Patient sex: M
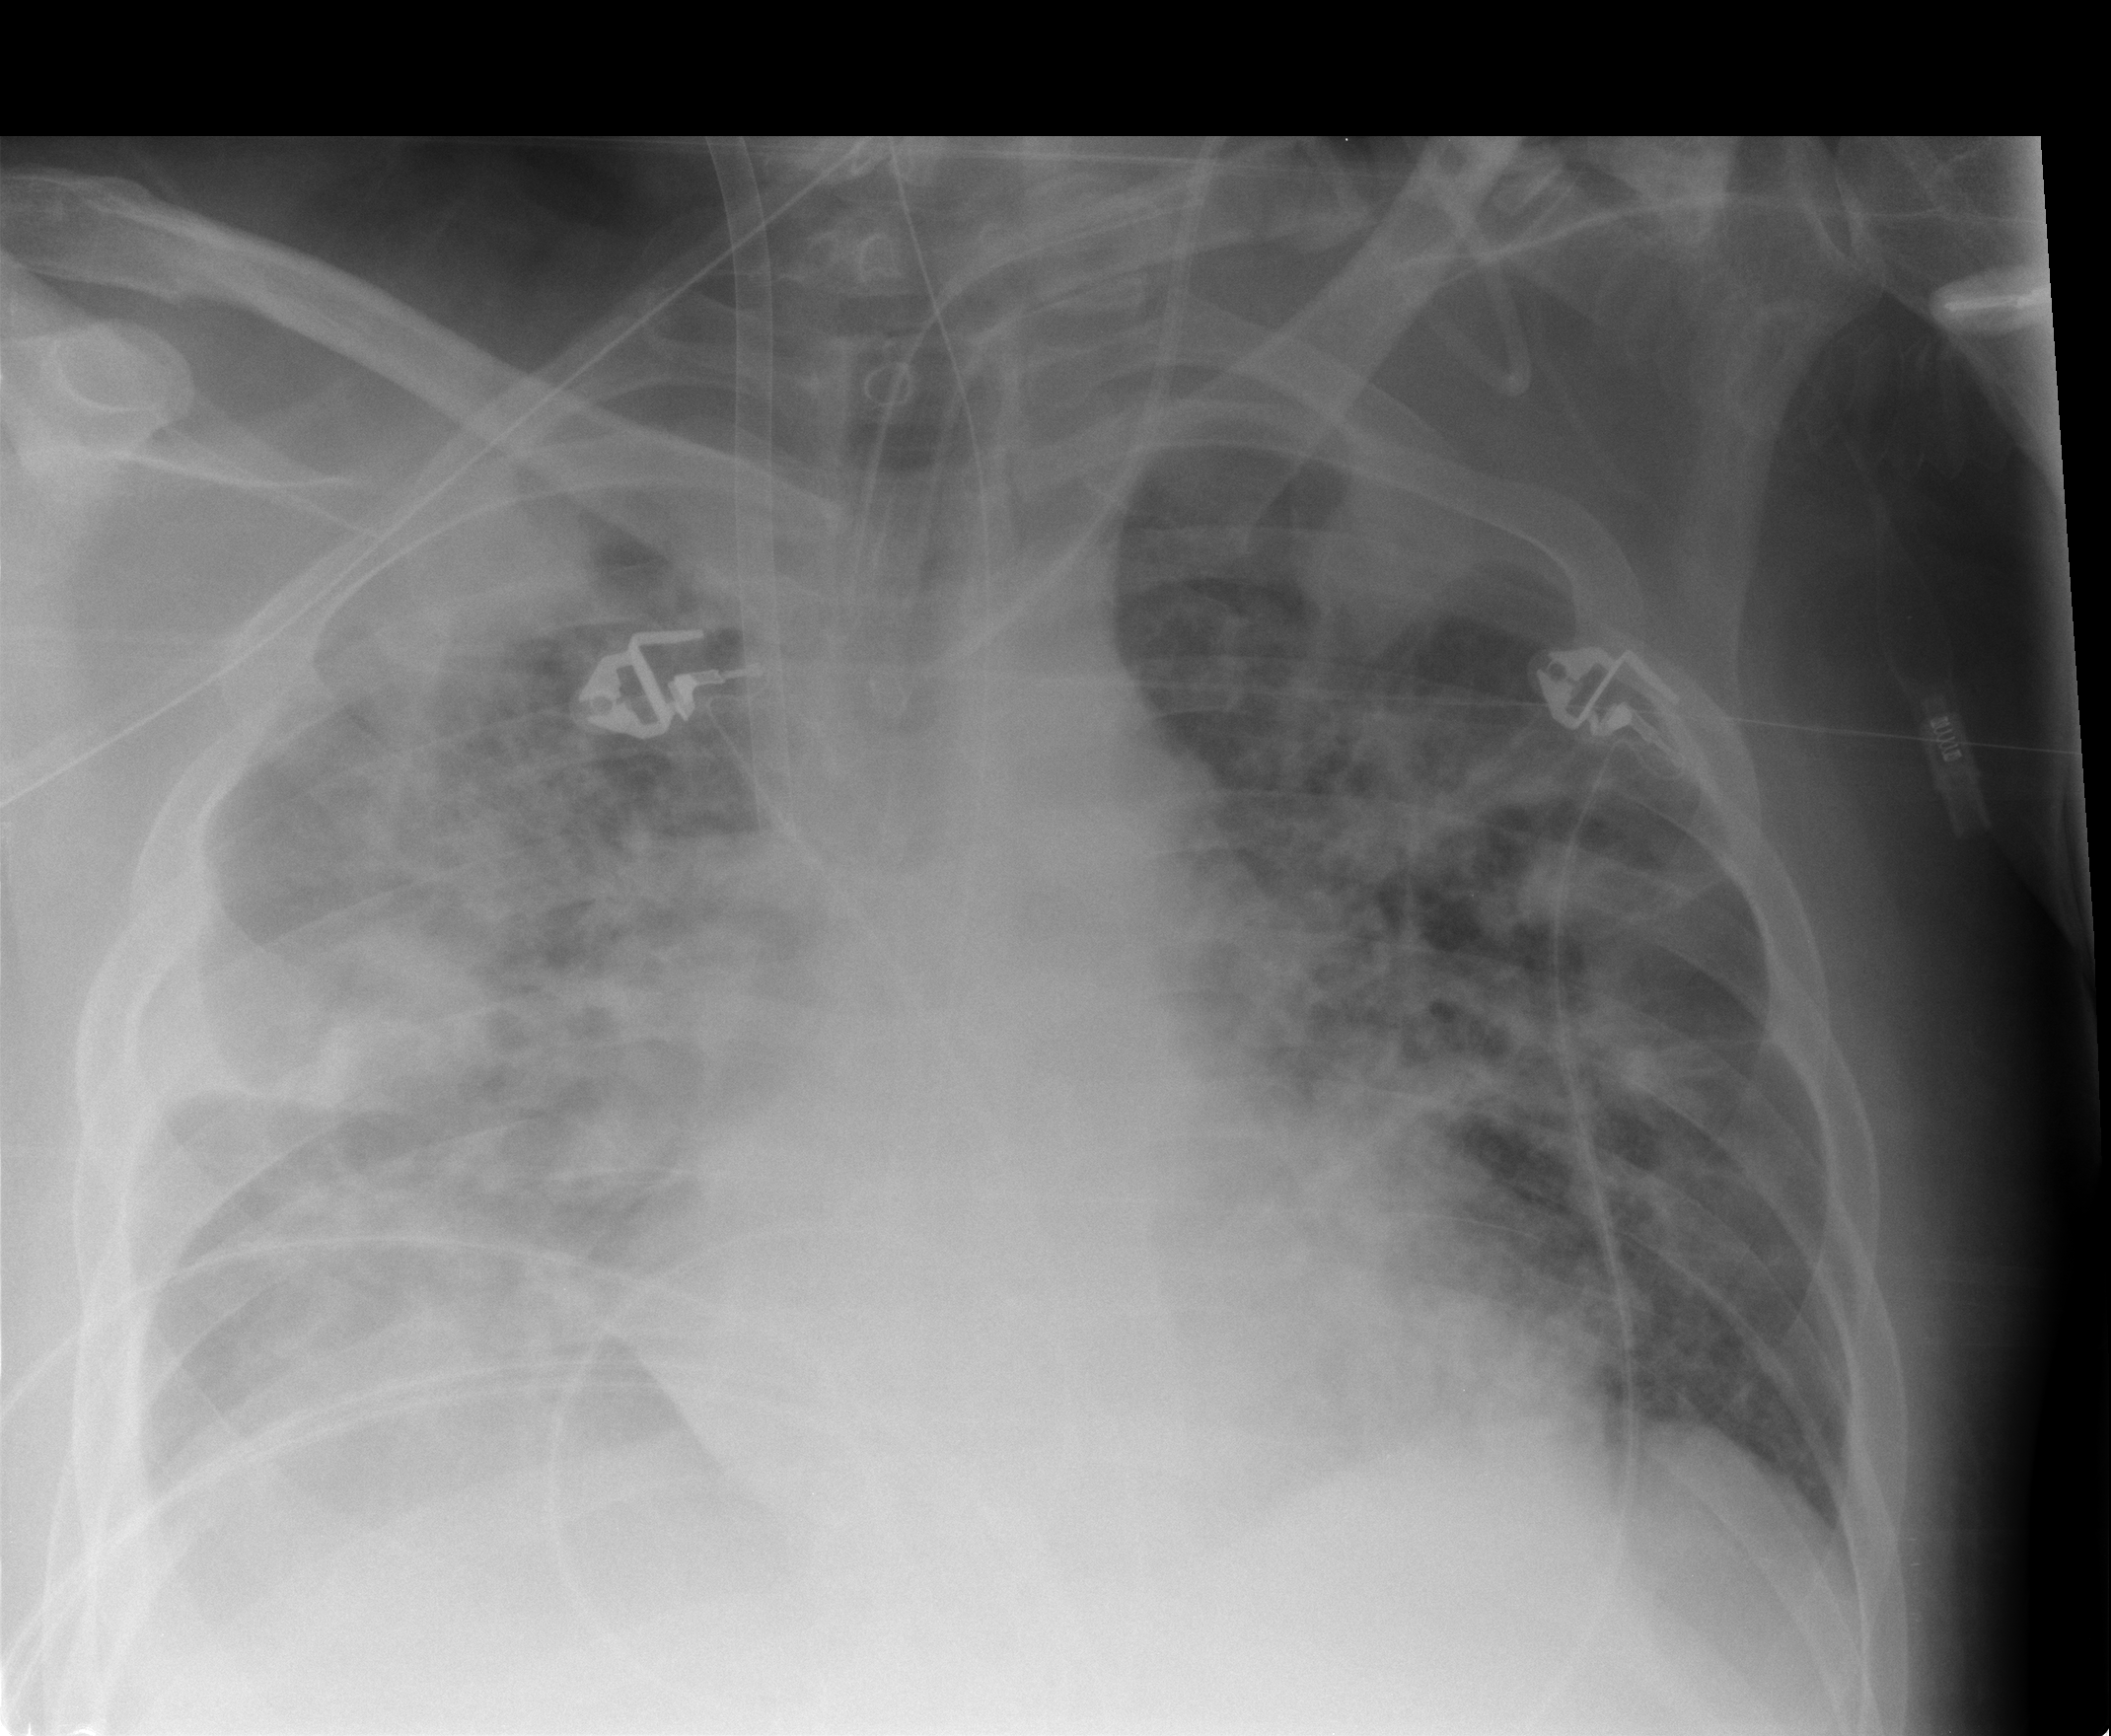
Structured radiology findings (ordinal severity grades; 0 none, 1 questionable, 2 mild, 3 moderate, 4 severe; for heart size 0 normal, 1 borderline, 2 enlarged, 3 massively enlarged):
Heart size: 0
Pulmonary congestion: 2
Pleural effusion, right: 2
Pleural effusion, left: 0
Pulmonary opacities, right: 4
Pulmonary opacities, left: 3
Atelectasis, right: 3
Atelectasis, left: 2